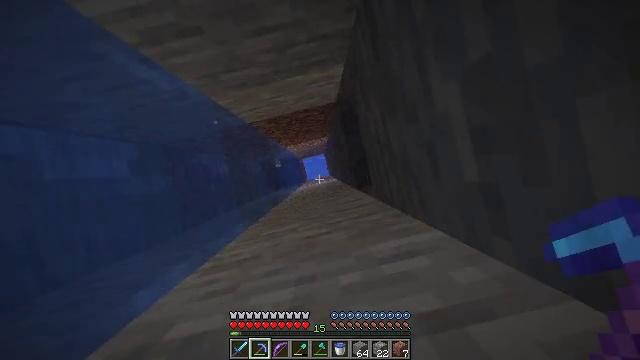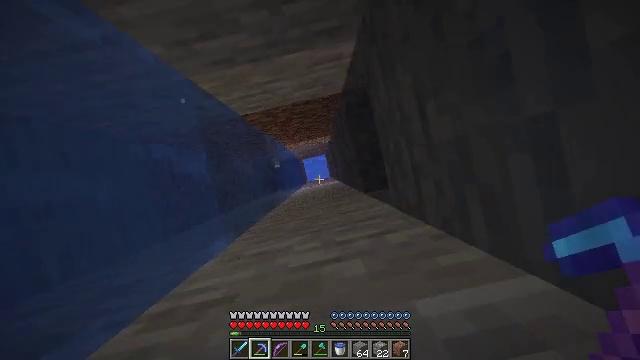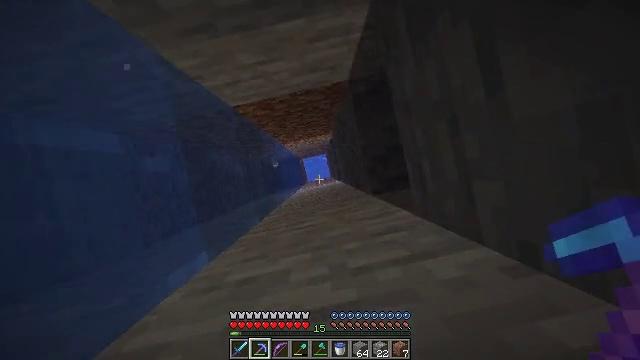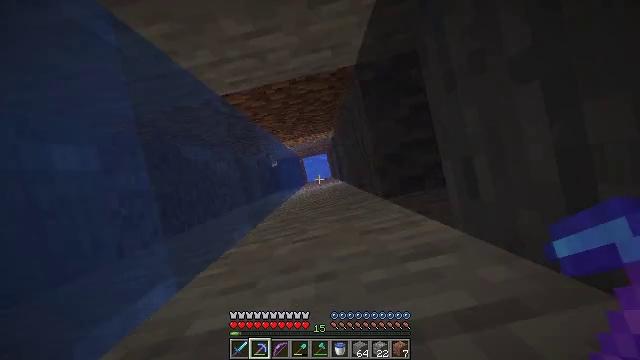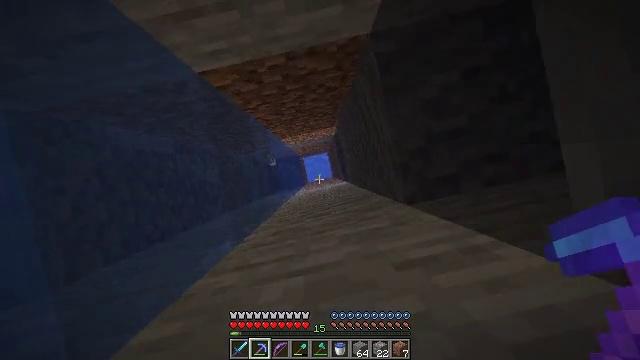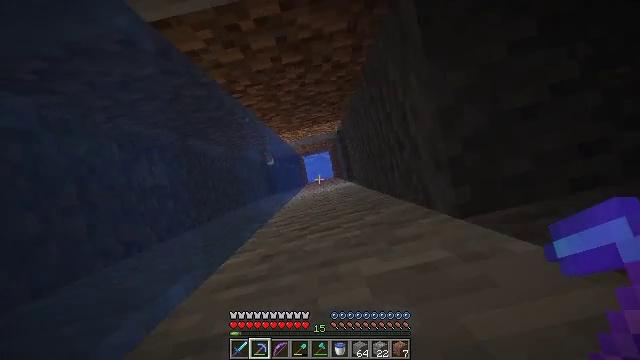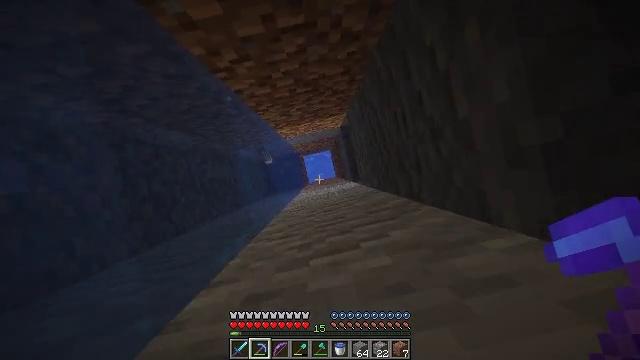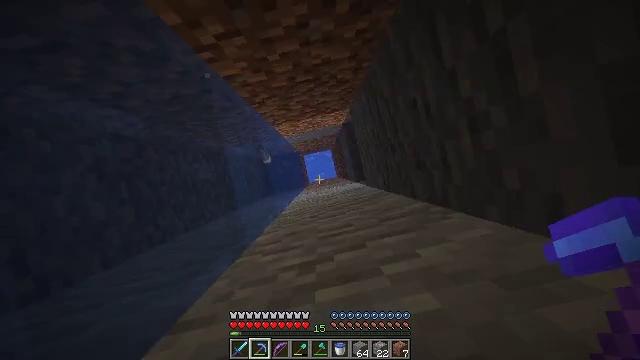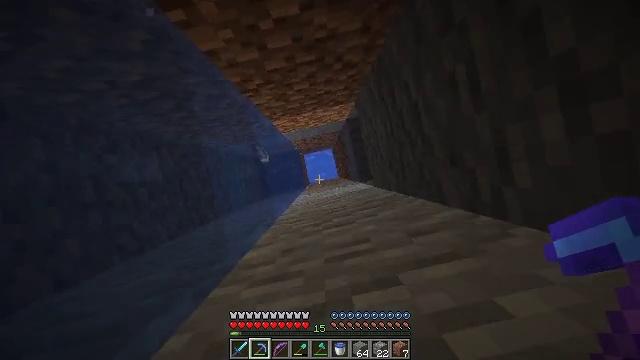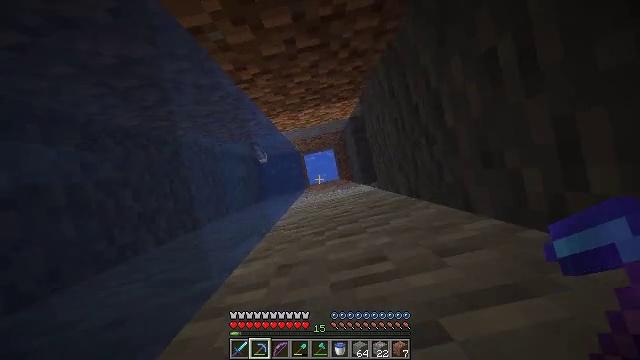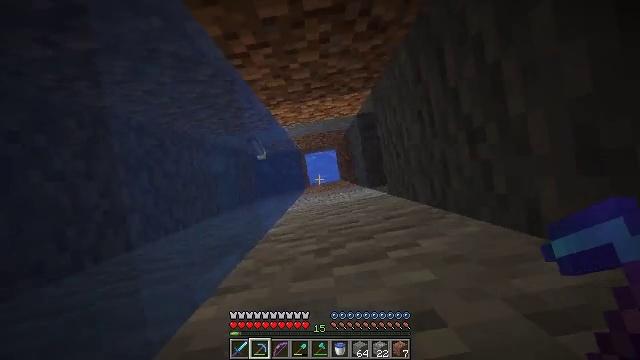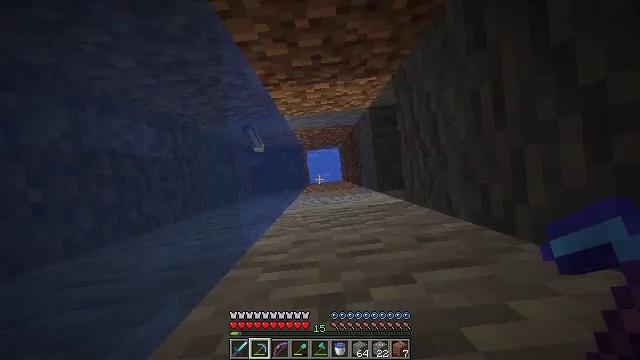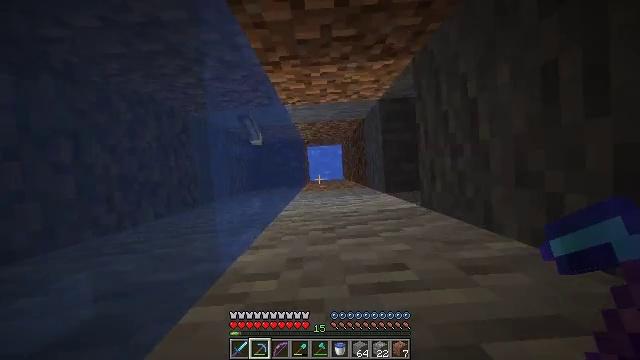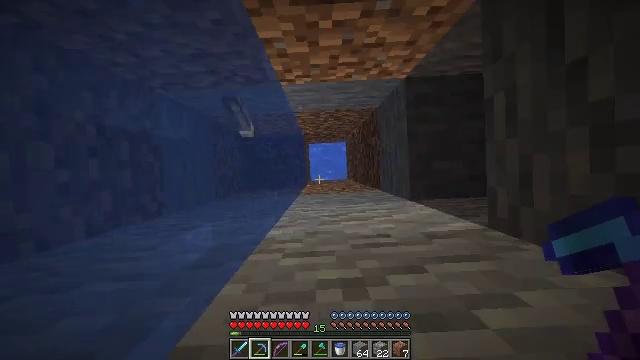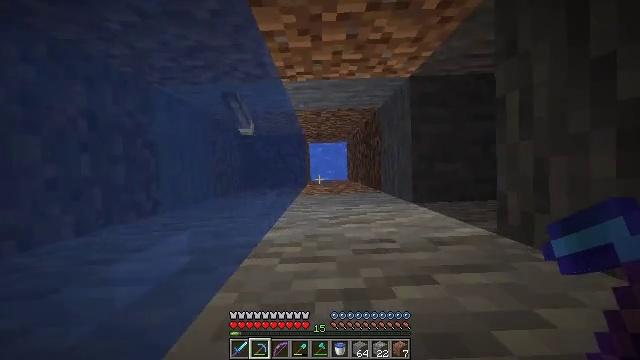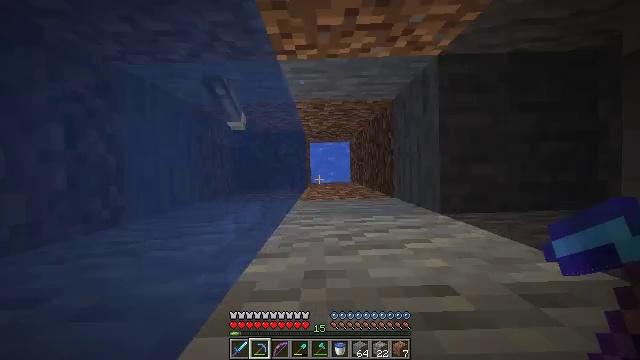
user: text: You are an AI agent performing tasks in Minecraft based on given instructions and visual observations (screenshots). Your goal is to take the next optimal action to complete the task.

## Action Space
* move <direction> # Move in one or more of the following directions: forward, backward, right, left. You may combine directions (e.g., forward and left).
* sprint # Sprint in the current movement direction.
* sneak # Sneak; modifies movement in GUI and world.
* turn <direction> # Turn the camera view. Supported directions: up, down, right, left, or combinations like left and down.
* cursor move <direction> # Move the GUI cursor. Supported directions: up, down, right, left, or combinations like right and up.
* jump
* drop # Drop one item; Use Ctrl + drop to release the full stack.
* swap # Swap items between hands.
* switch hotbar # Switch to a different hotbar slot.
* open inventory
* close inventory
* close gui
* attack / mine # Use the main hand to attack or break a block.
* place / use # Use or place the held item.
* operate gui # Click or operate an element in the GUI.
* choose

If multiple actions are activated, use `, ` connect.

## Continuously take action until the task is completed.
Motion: motion action
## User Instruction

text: Gather melon for food.
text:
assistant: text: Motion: move forward, sprint, jump
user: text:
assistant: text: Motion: move forward, sprint, jump
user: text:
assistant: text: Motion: move forward, sprint, jump
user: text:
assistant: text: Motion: move forward, sprint, jump
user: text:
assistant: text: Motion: move forward, sprint, jump
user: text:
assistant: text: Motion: move forward, sprint, jump
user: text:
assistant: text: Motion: move forward, sprint, jump
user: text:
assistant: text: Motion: move forward, sprint, jump
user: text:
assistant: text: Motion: move forward, sprint, jump
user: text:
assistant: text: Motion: move forward, sprint, turn right, jump
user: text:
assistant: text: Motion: move forward, sprint, turn right, jump
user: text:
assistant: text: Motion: move forward, sprint, turn right, jump
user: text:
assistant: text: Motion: move forward, sprint, jump
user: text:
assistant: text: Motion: move forward, sprint, turn right, jump
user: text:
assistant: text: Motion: move forward, sprint, jump
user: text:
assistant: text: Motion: move forward, sprint, jump
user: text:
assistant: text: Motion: move forward, sprint, jump
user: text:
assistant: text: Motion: move forward, sprint, jump
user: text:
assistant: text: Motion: move forward, sprint, turn right, jump
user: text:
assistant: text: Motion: move forward, sprint, jump
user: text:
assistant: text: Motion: move forward, sprint, jump
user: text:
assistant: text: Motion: move forward and move right, sprint, jump
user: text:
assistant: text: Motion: move forward and move right, sprint, jump
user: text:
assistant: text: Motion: move forward and move right, sprint, jump
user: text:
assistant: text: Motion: move forward and move right, sprint, jump
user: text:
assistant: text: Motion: move forward, sprint, jump
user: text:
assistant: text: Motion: move forward, sprint, jump
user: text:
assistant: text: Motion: move forward, sprint, jump
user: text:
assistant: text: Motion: move forward, sprint, jump
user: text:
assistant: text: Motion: move forward, sprint, jump